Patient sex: M
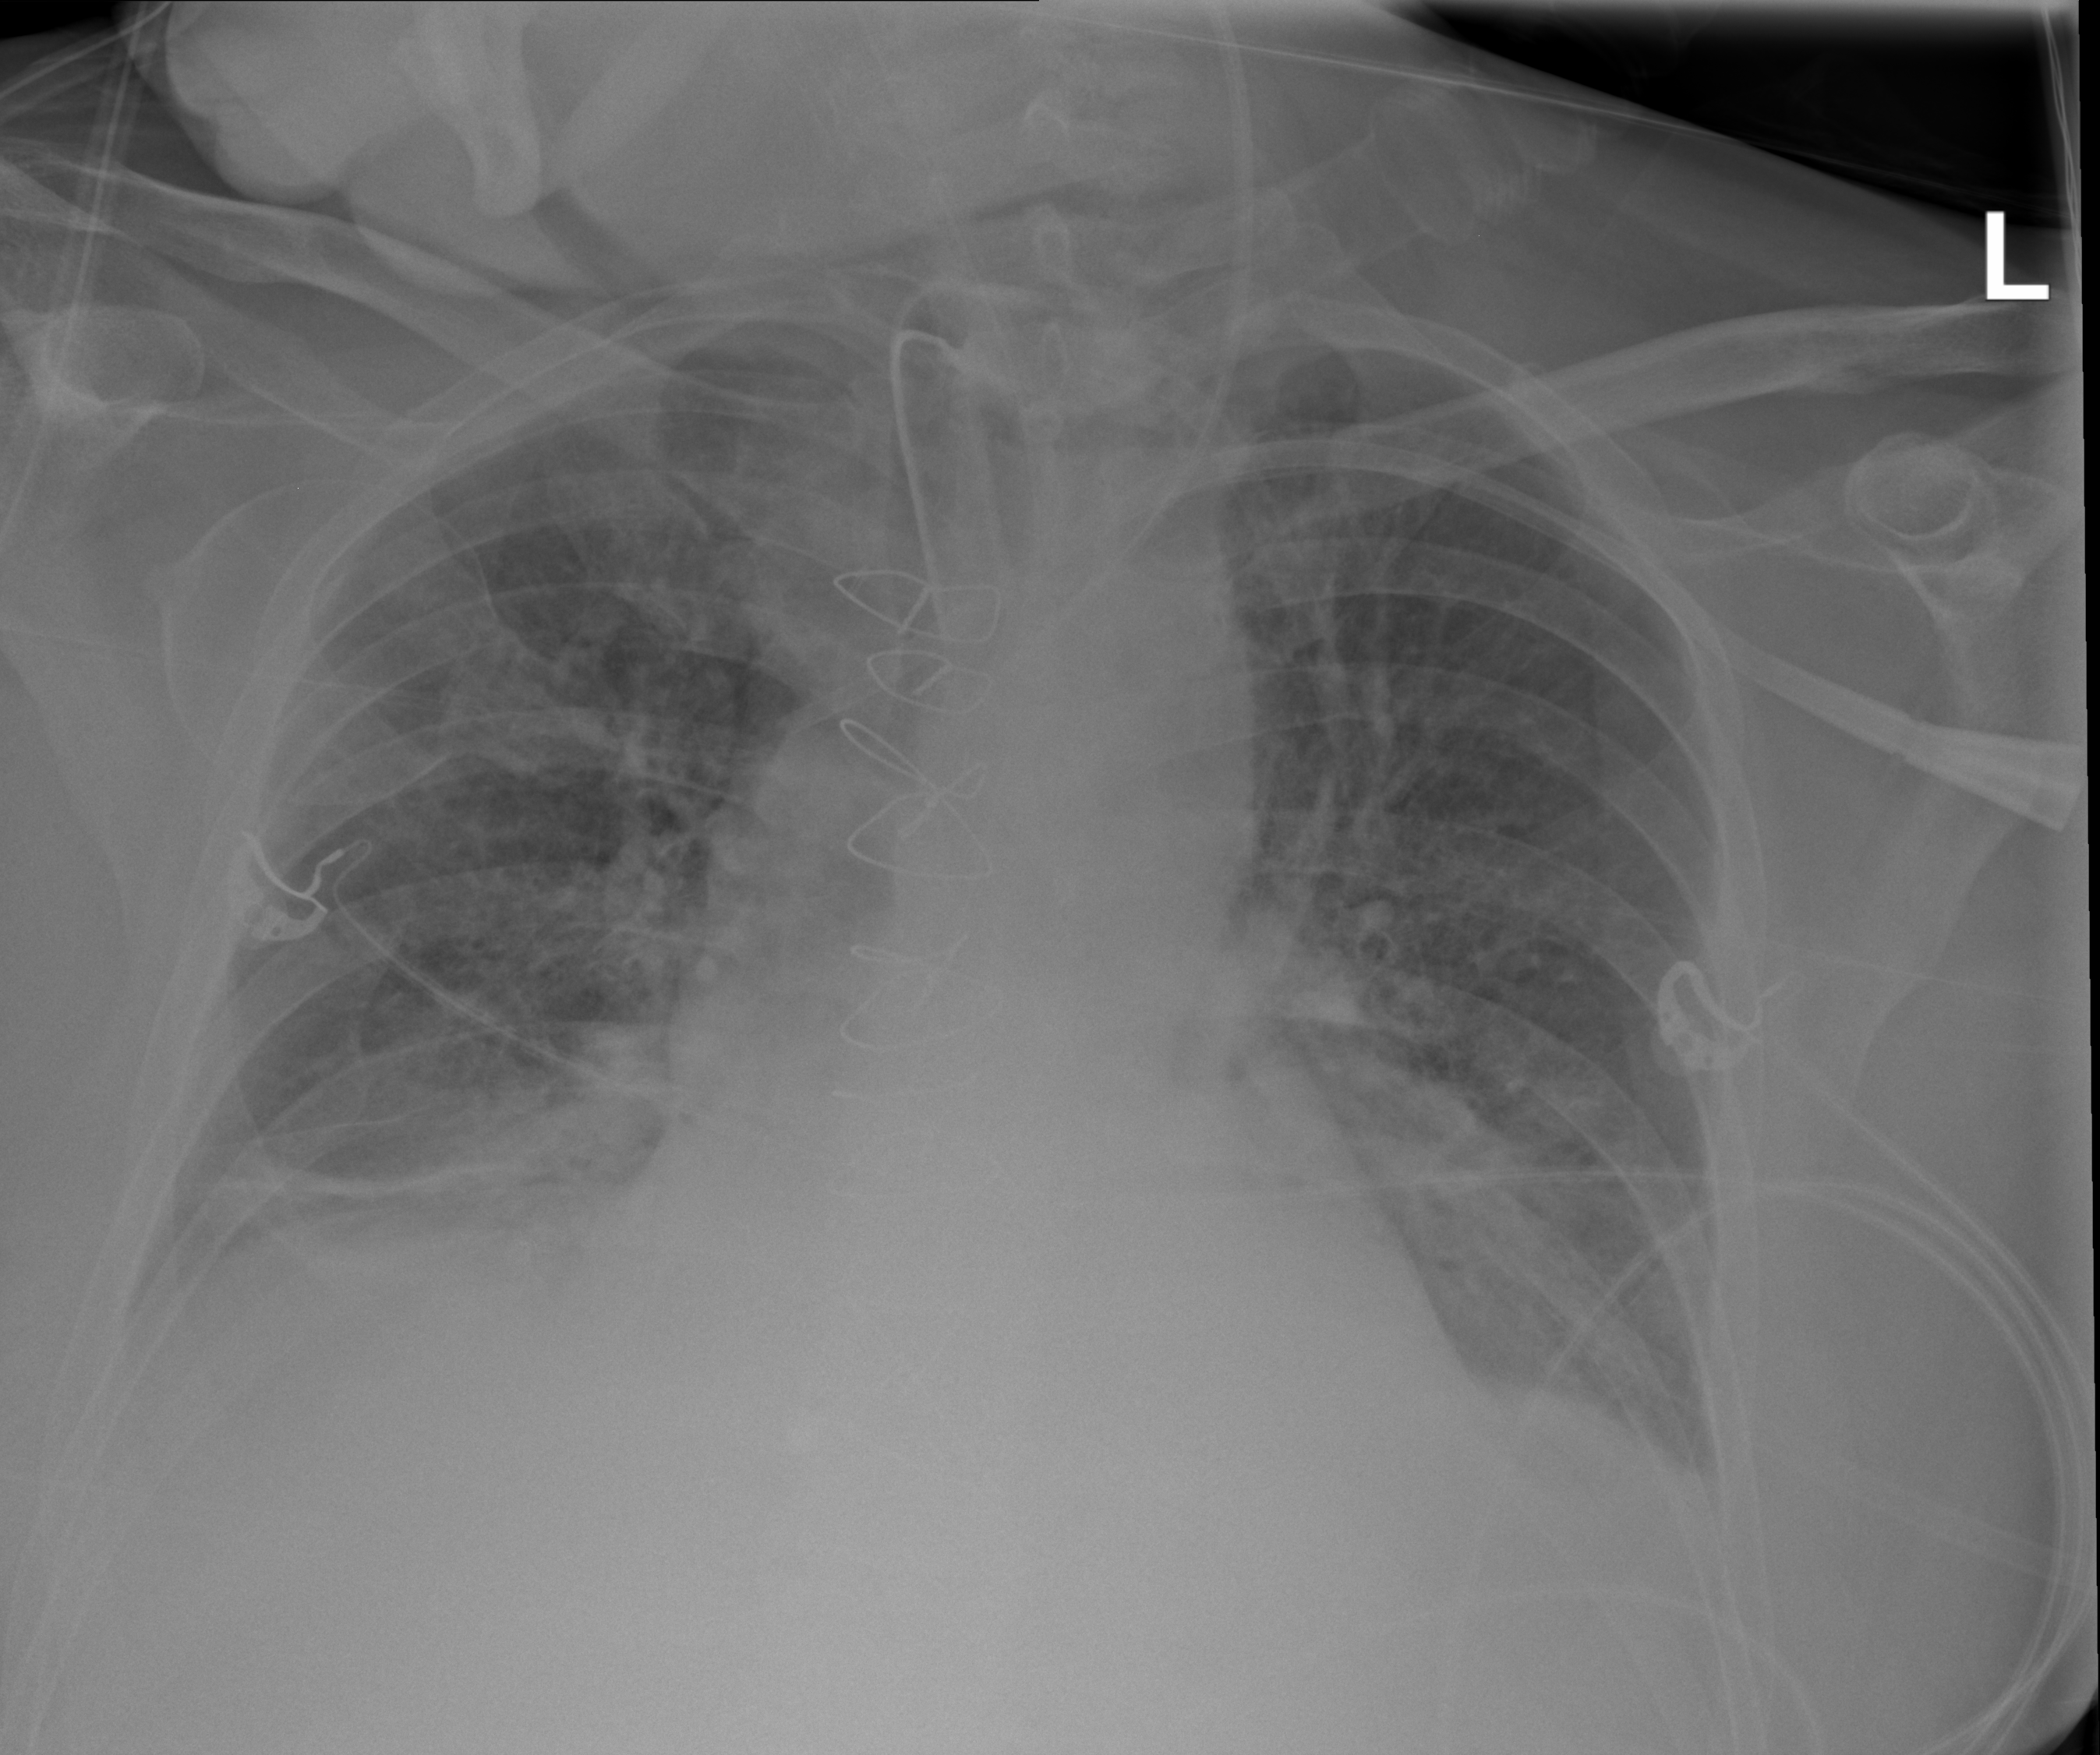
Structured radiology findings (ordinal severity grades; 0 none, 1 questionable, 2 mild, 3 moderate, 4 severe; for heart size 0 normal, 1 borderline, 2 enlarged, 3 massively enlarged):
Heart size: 1
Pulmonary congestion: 0
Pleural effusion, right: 2
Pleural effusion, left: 2
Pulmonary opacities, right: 2
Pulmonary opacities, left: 0
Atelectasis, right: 2
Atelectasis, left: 2